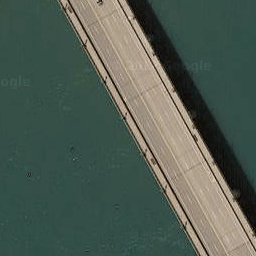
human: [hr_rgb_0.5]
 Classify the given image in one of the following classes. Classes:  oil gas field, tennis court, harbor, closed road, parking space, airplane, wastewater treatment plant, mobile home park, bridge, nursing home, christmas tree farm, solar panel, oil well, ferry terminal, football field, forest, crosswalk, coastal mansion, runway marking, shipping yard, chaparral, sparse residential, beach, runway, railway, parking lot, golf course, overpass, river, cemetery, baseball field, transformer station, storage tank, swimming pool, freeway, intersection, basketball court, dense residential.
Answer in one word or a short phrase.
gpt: bridge